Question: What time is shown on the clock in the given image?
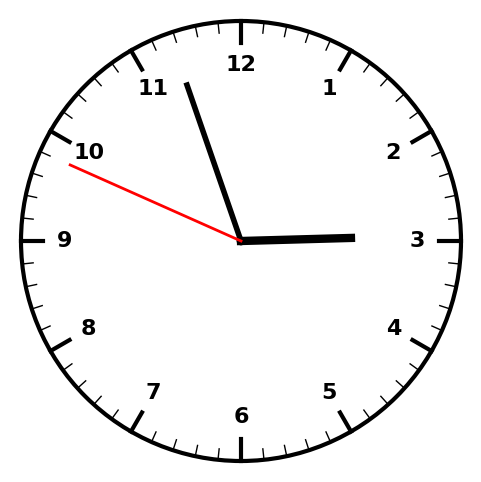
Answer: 02:56:49